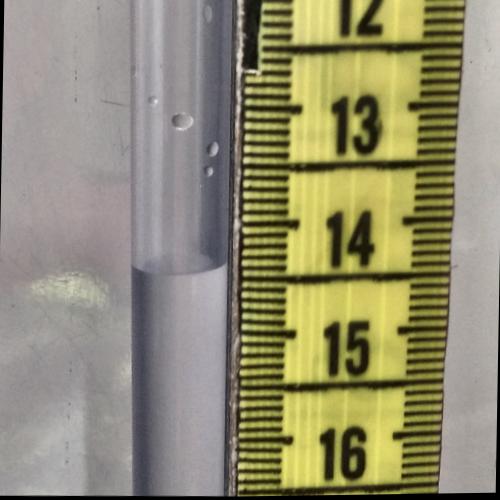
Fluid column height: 14.4 cm